Current action and preconditions to check: path_clear

Your task: For each precondition in the list above, predict whether it will hold at this action.

Consider the current scene as observed from the mobile robot's camera, and analyze the predicted future states of all dynamic agents (e.g., people, animals, vehicles, or any moving entities) within the NEXT SECOND.

IMPORTANT: Only answer "very likely" if you are absolutely certain—based on strong, clear evidence—that a dynamic agent will violate the precondition in the predicted future state. Do NOT answer "very likely" for unlikely, ambiguous, or low-probability risks.

Ask yourself for each precondition: Is there a high probability, with clear and convincing evidence, that the predicted future states of any dynamic agent will interfere with the predicted future state of the currently executing action within the NEXT SECOND, causing that precondition to fail?

Assess the risk level based on these predictions. Use "likely" or "very likely" if motions create a clear risk of interference.

Use "neutral" or "improbable" if agents are nearby but their predicted paths are clearly diverging or non-conflicting.

Failure Risk Categories: "very improbable", "improbable", "neutral", "likely", "very likely"

Answer Format: Output ONLY the probability_of_failure value from these categories: "very improbable", "improbable", "neutral", "likely", "very likely"

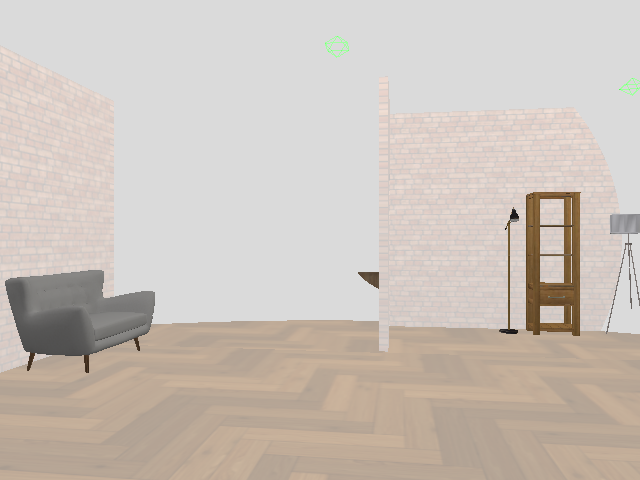

Answer: very improbable